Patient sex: M
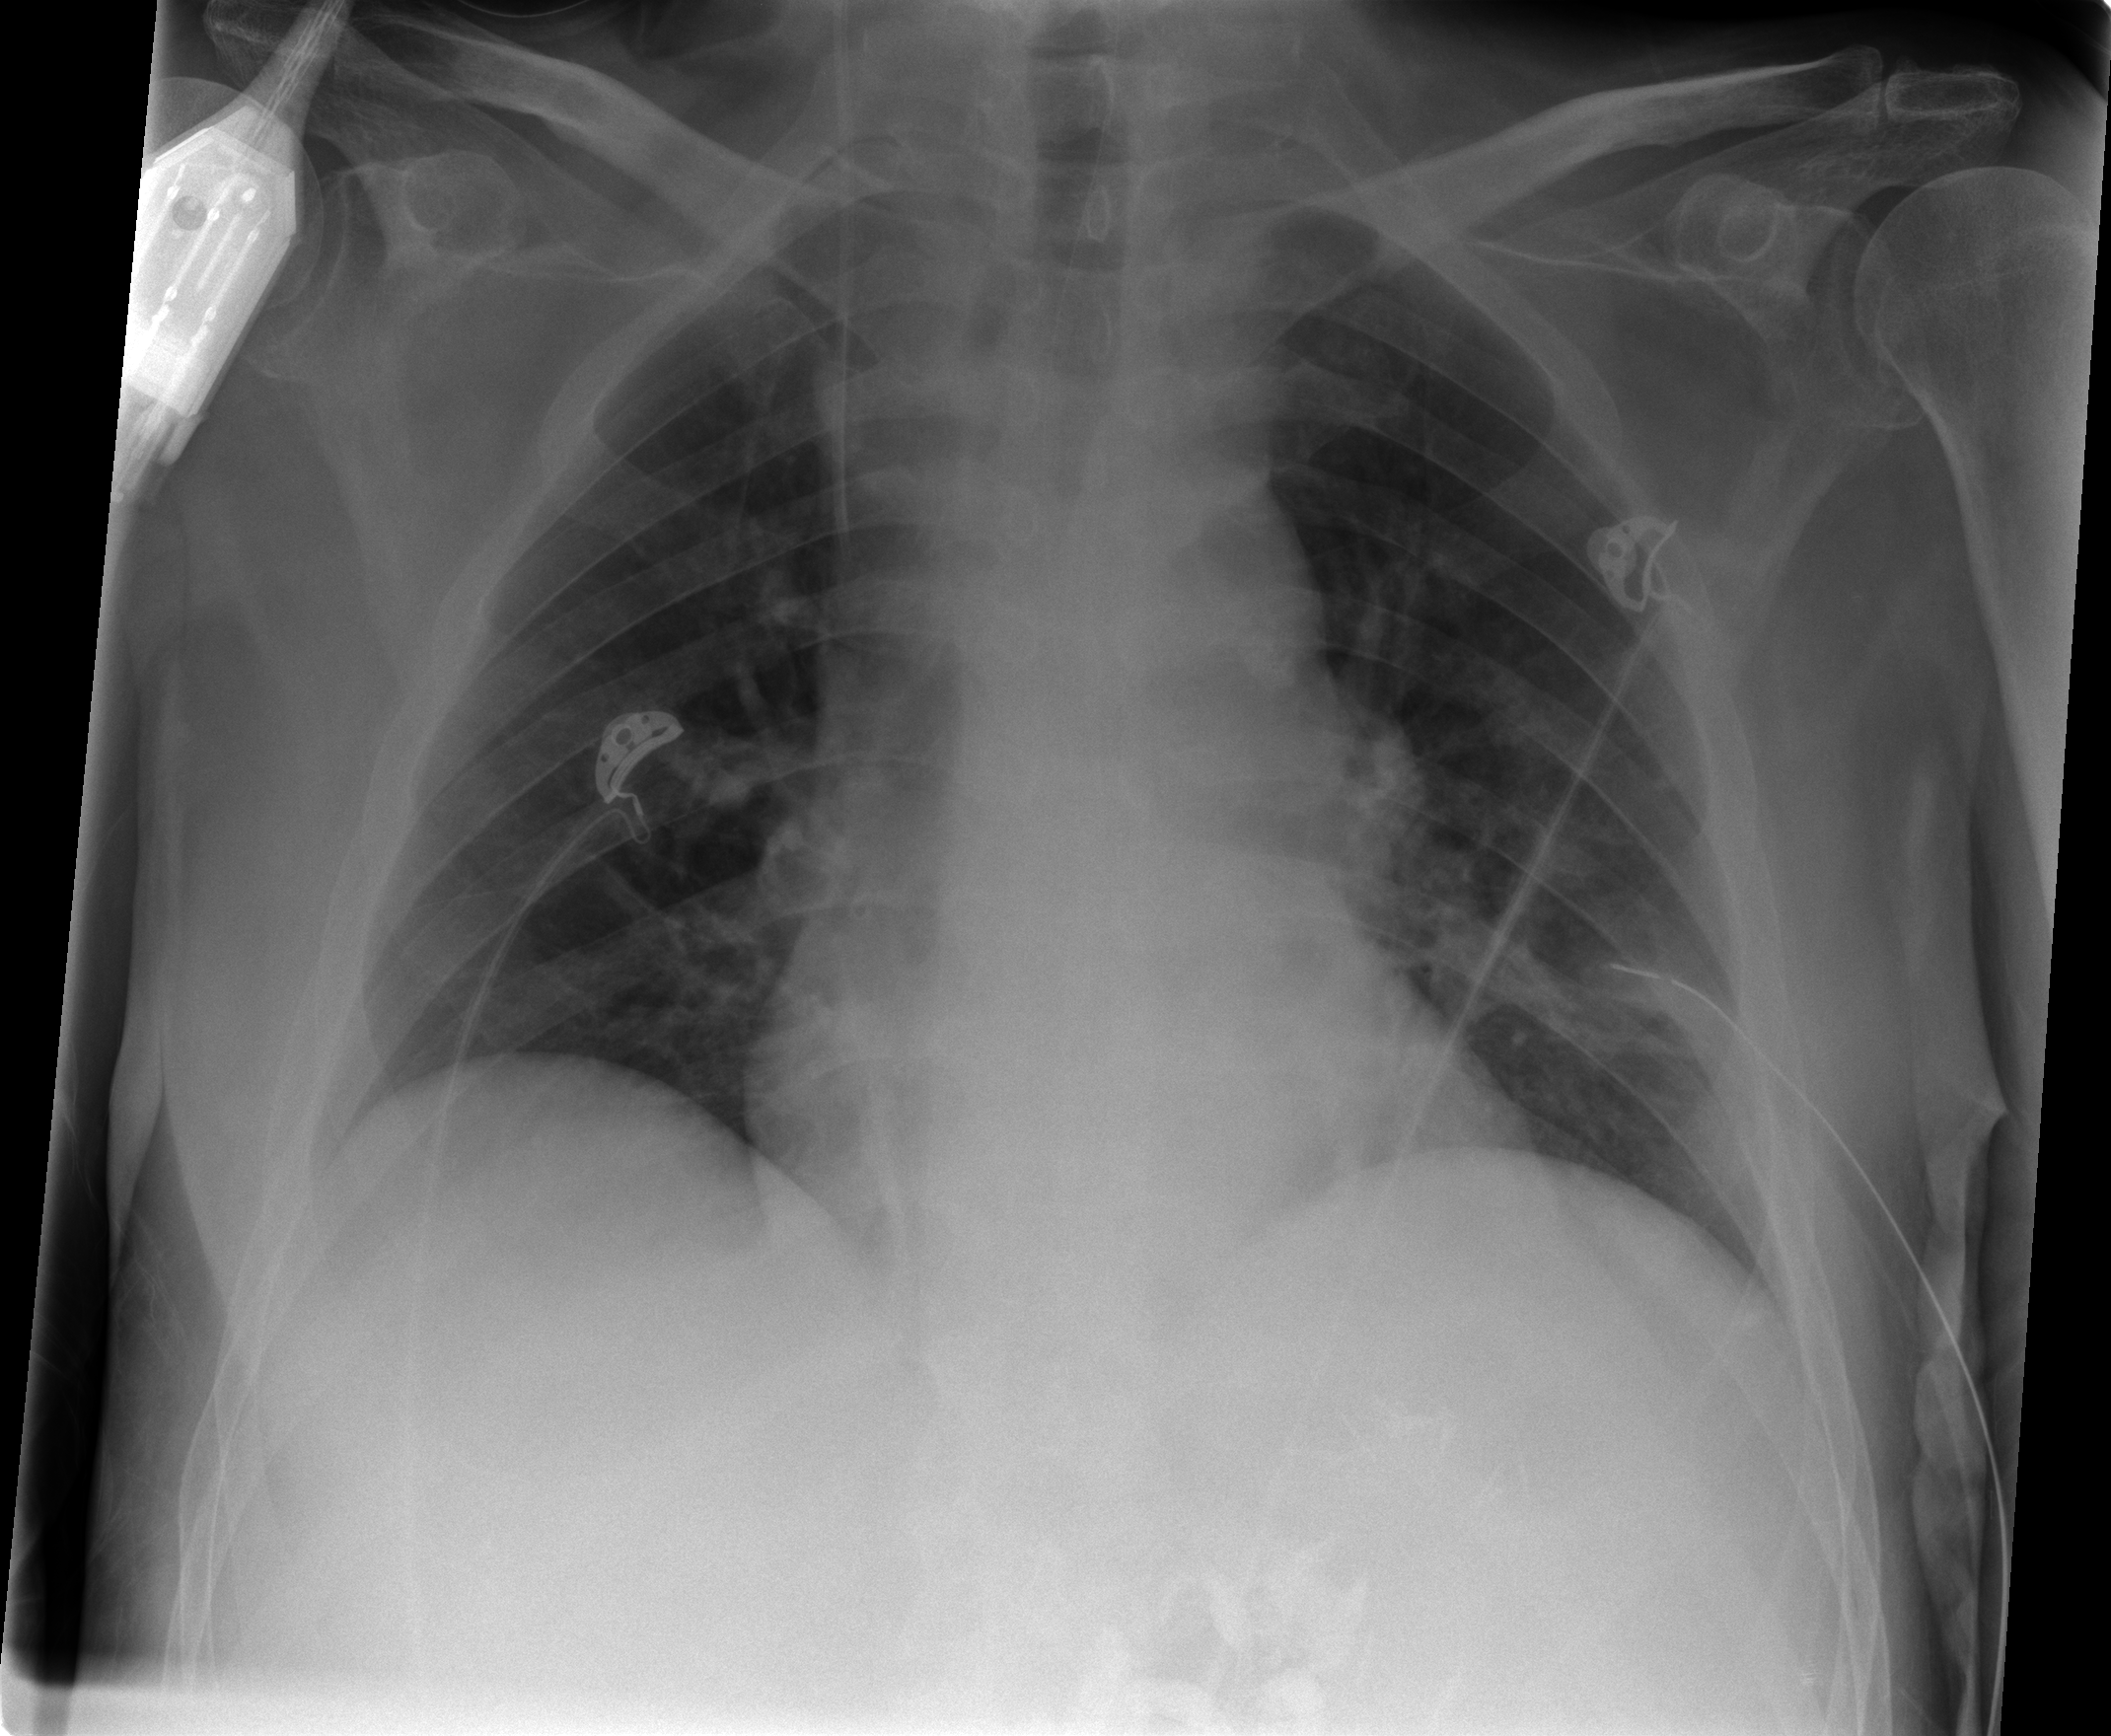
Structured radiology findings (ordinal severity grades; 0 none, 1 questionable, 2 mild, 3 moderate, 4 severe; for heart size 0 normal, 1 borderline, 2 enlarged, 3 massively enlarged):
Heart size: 0
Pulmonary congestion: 2
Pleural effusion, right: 0
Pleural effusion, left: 0
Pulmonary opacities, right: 0
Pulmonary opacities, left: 1
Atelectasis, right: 0
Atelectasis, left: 2